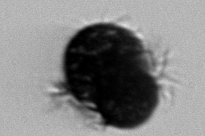
Label: Mesodinium